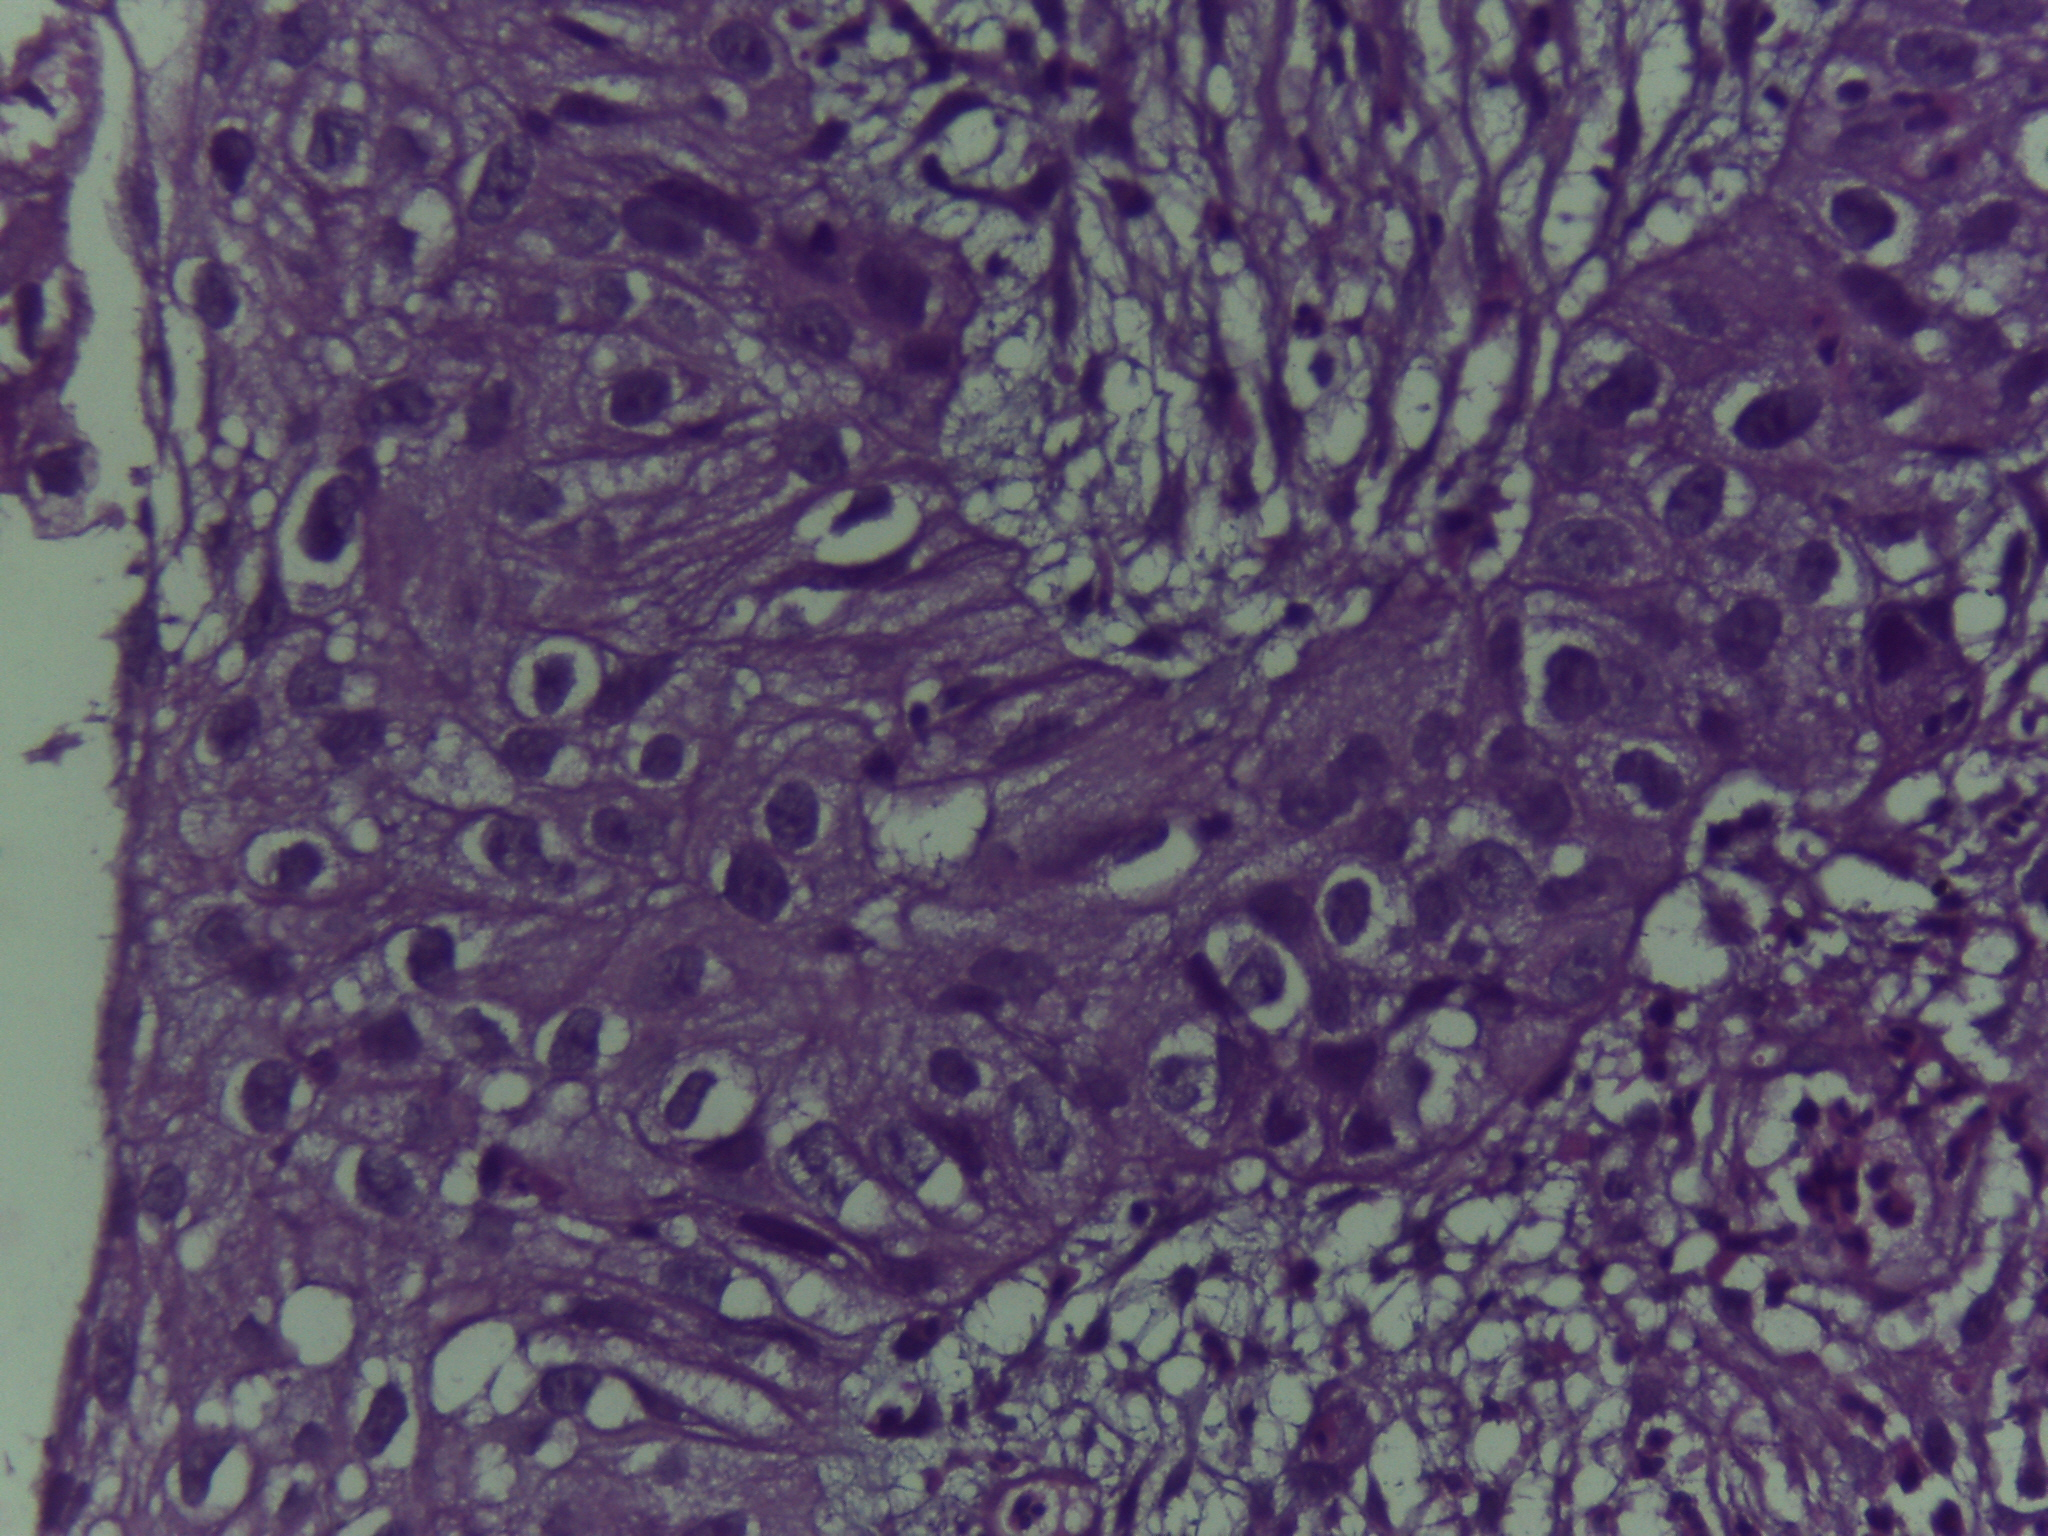
Diagnosis: OSCC